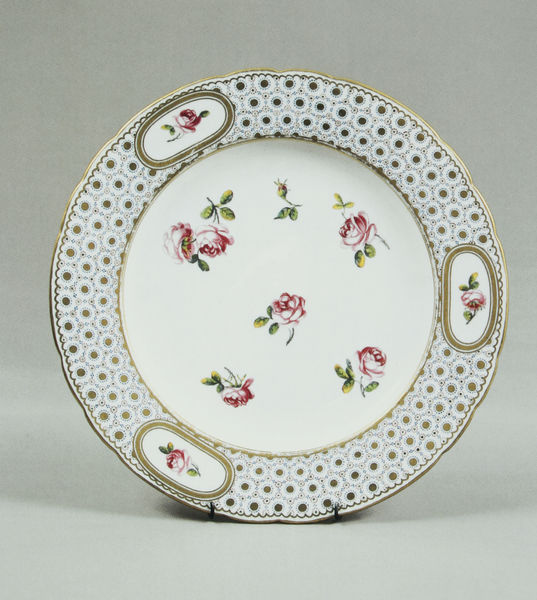
Titel: Teller aus dem "Pariser" Service
Standort: St. Petersburg
Institution: Schloss Pawlowsk
Schlagwörter: blätter, dunkel, schatten, weiß, grün, blume, blumen, grau, hell, hintergrund, licht, schmuck, schwarz, blüte, blüten, rose, rosen, rot, malerei, muster, ornament, schüssel, teller, fünf, felder, zweige, flach, gold, innen, blatt, rosa, zart, kreis, oval, rund, wellen, fahne, rand, essen, dekor, floral, ornamente, verzierung, platte, edel, bemalt, zierlich, foto, fotografie, photographie, punkte, außen, blumenmuster, gepunktet, porzellan, vergoldet, stern, geschirr, service, kreise, entwurf, photo, verziert, nippes, hagebutte, knospe, knospen, pfingstrosen, farbfoto, ständer, zierde, golden, röschen, prunk, goldrand, meissen, porzelan, porzellanmalerei, rosenthal, bemalung, mittelfeld, tellerrand, objekt, einfassung, design, verzierungen, ränder, ovale, rosetten, gewellt, porzellanteller, rosenblüten, sechseck, europa, teil, medaillons, nymphenburger, rnd, schmuckstück, rosenblätter, hagebutten, handbemalt, magenta, blumendekor, streublumen, rung, villroy, streublümchen, doldrand, einschlüsse, prunkservice, sammeltasse, speiseteller, altbürgerlich, meissner, schmuckrand, sot, schmuckteller, streumuster